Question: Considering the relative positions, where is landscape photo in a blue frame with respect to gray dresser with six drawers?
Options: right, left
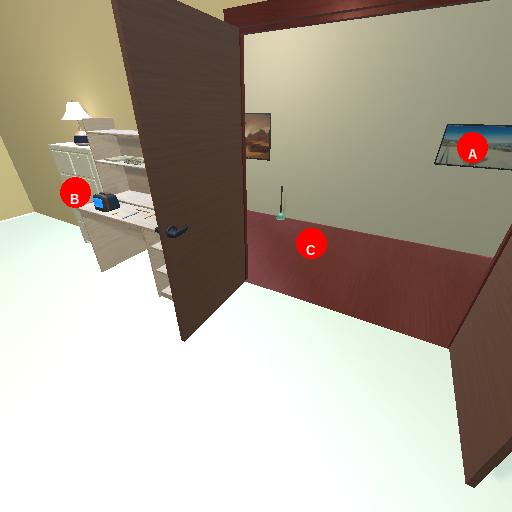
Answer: right